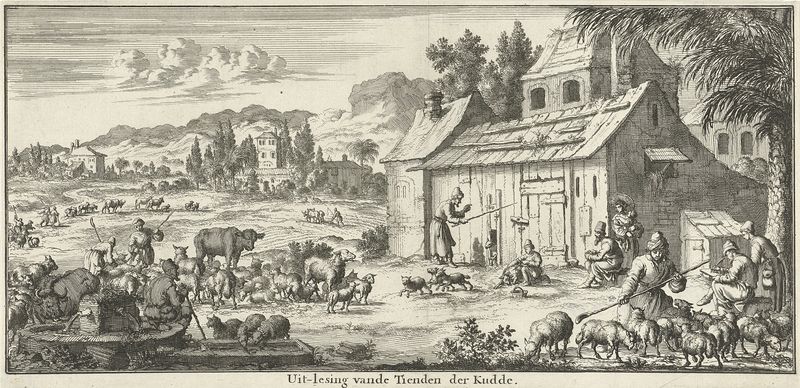
Titel: Herders staan een tiende deel van hun kudde af
Künstler: Jan Luyken
Standort: Amsterdam
Institution: Rijksmuseum
Schlagwörter: baum, berg, mann, wolken, bäume, landschaft, menschen, frau, männer, zeichnung, gebäude, haus, hunde, tiere, holland, feld, häuser, kühe, vieh, weite, kind, arbeit, bauern, zypressen, dorf, herde, kuh, bauernhof, deutsch, palme, lamm, schwarm, druck, schwarz-weiss, radierung, stich, niederländisch, landwirtschaft, haustiere, schafe, ziege